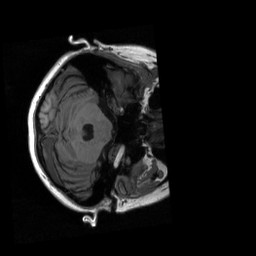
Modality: T1w
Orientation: axial
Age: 29
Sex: female
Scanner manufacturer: siemens
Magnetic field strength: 3 T
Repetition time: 2.3 s
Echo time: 0.00298 s